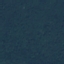
Land use / land cover: Forest